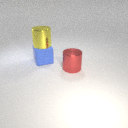
large yellow metal cylinder above large blue rubber cube